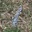
Label: 1